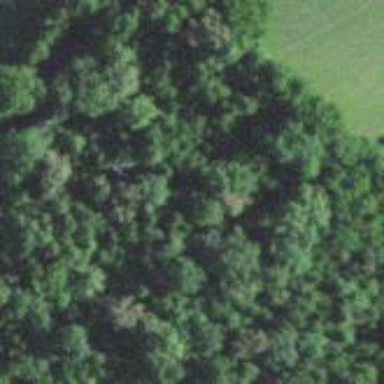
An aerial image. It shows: Mixed woodland with variety of leaf types and cycles.